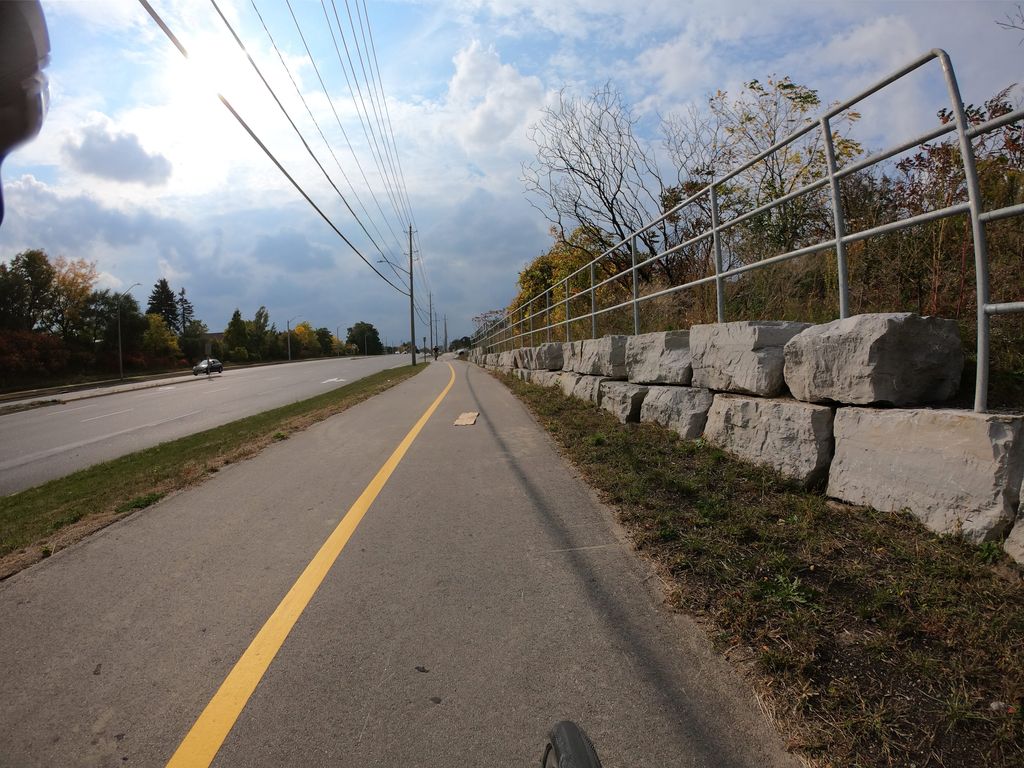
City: kitchener-waterloo